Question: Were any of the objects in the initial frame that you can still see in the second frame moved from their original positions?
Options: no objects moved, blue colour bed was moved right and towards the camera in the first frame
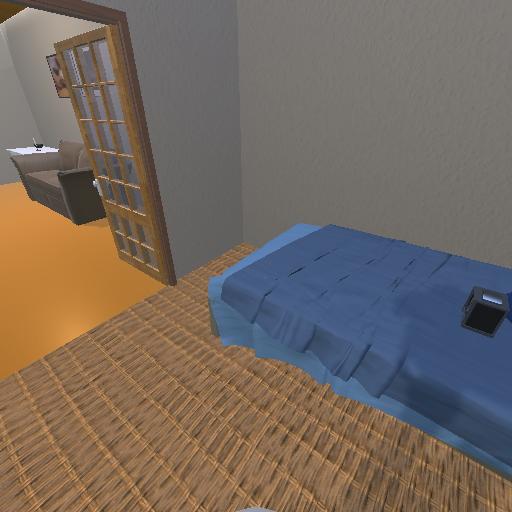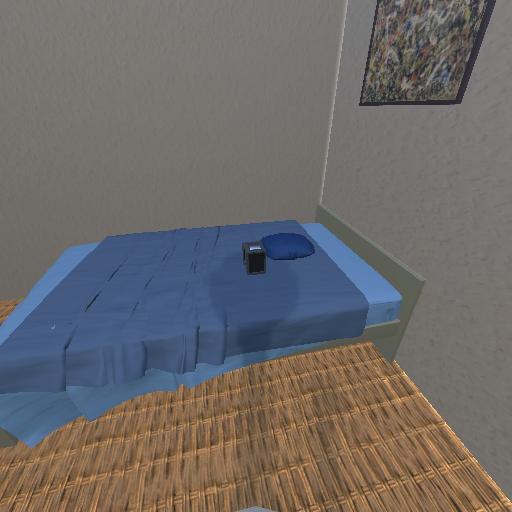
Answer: no objects moved